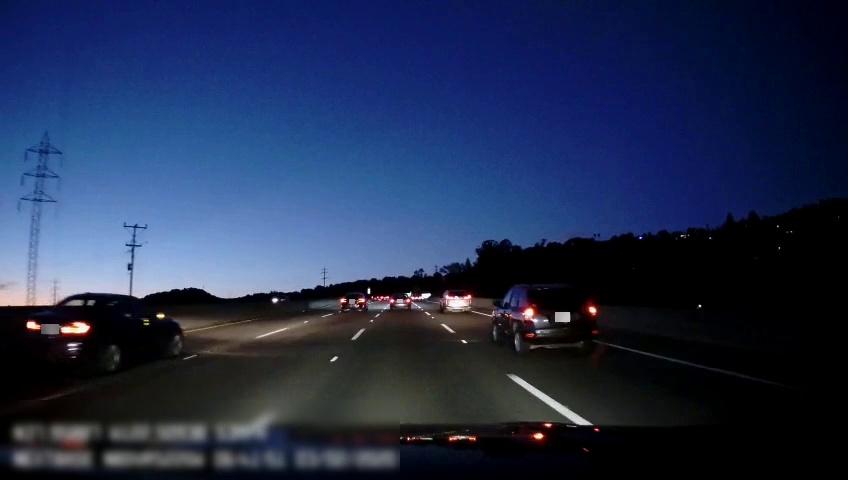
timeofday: Night
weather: Other
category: Drivable Space
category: Vehicles | SUV
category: Vehicles | Car
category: Vehicles | Car
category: Vehicles | Car
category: Vehicles | SUV
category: Lanes | Current Lane
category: Lanes | Current Lane
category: Lanes | Alternate Lane
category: Lanes | Alternate Lane
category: Lanes | Alternate Lane